Aerial crown-view tile of a tropical tree (Barro Colorado Island, Panama), acquired 20241014:
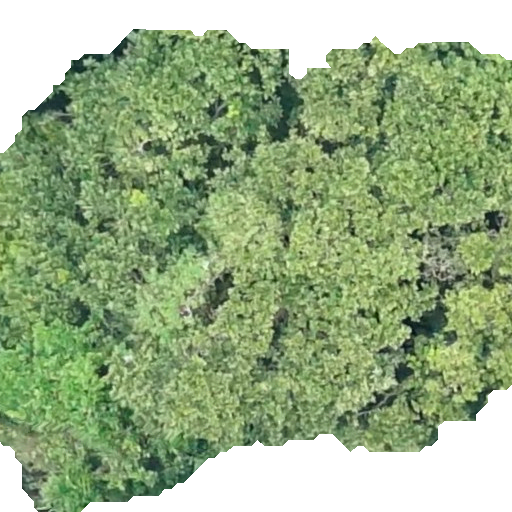
Species: Anacardium excelsum
GBIF accepted scientific name: Anacardium excelsum
Crown area: 368.461 m²